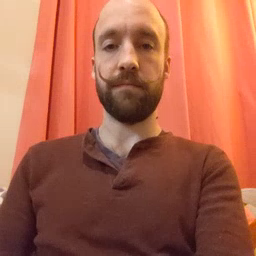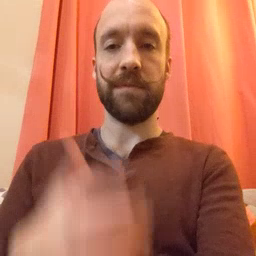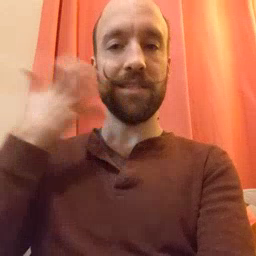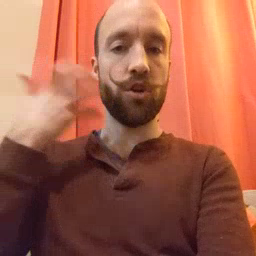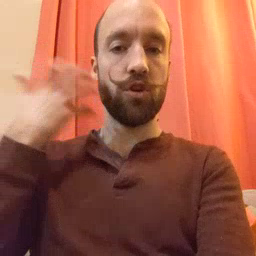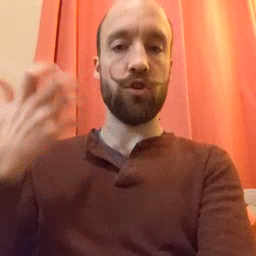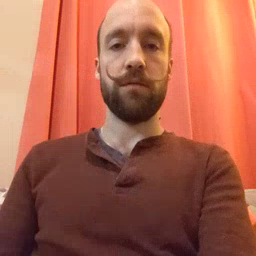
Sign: tiger